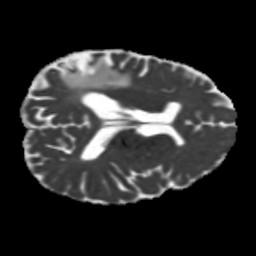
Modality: MD
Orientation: axial
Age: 47
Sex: male
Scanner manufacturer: siemens
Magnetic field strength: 3 T
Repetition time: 5.25 s
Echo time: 0.08 s